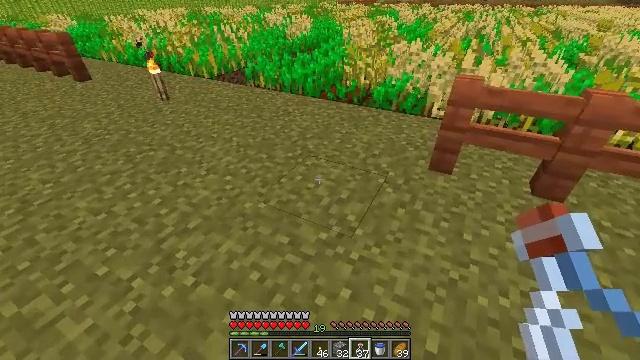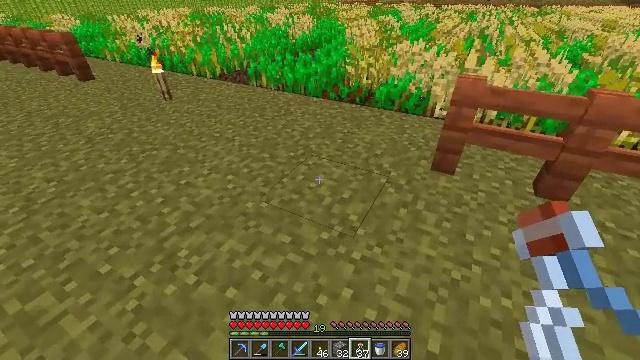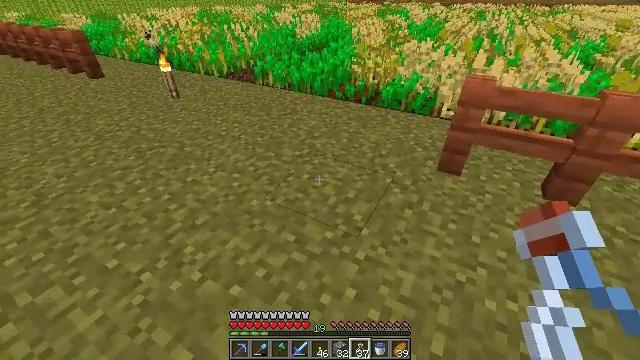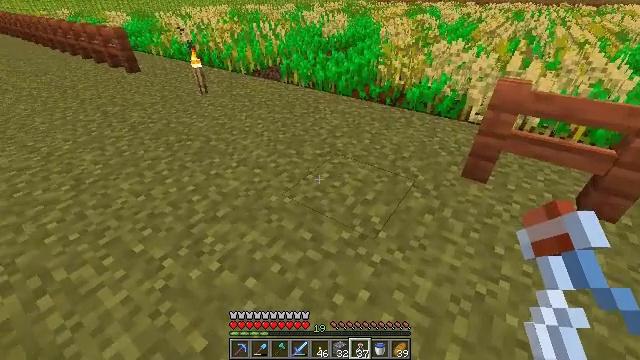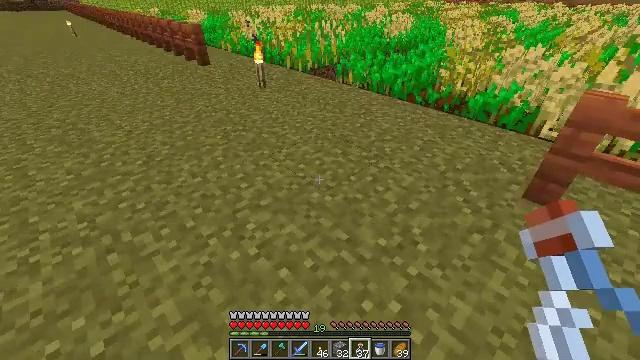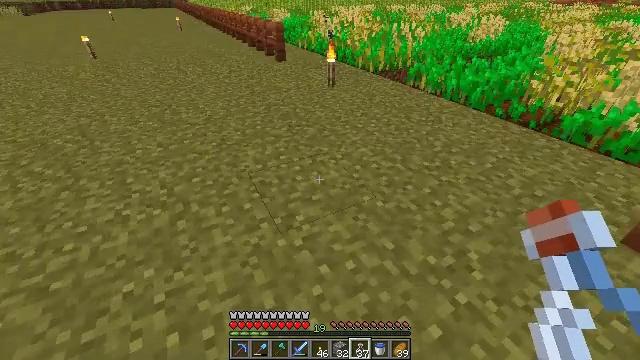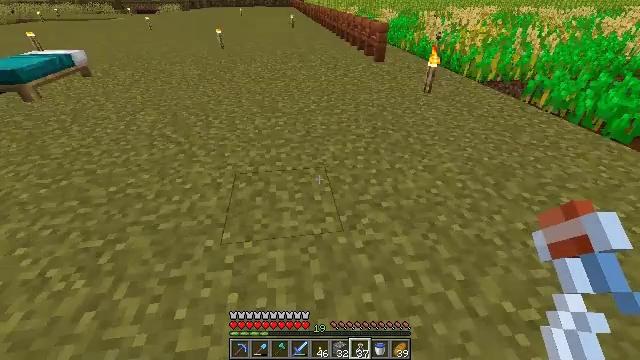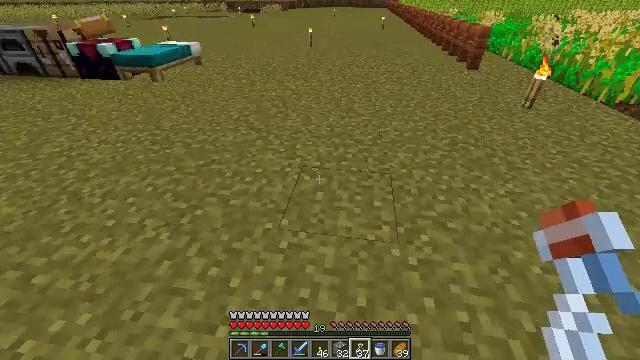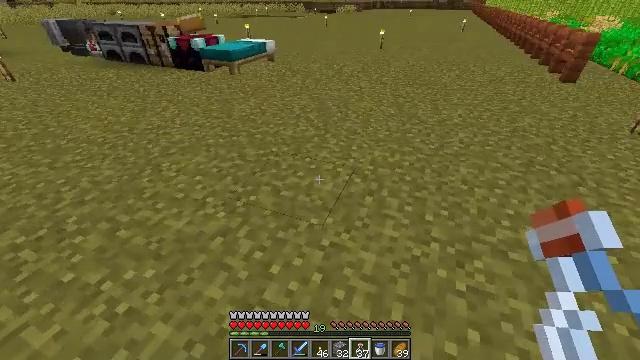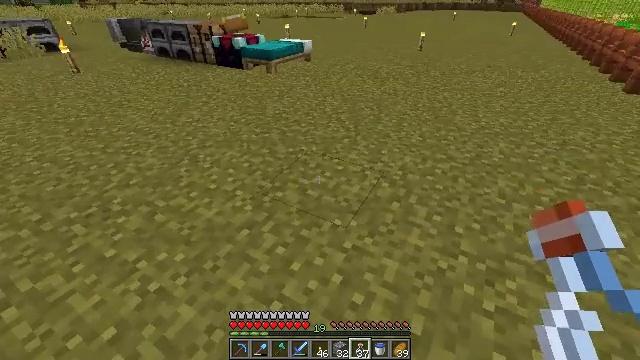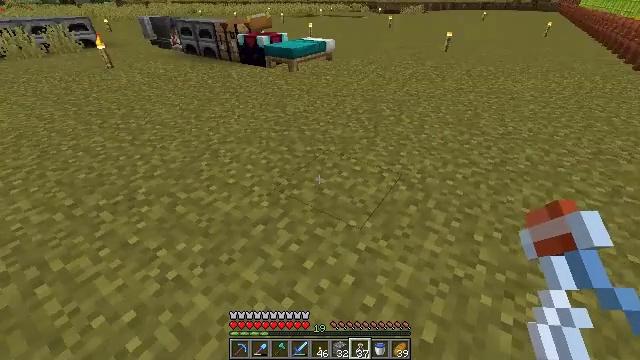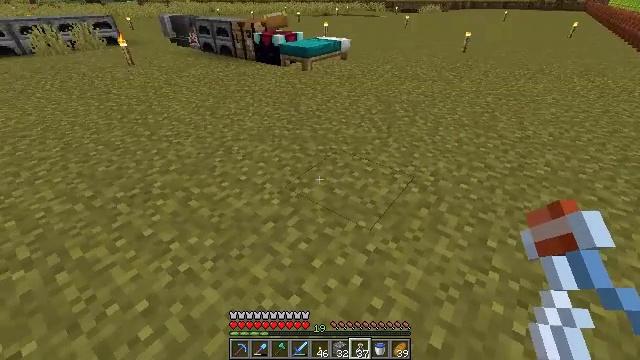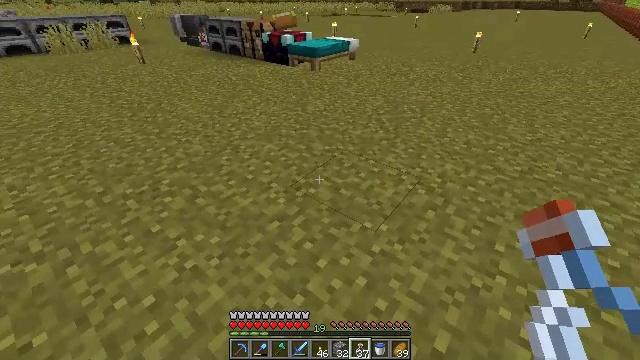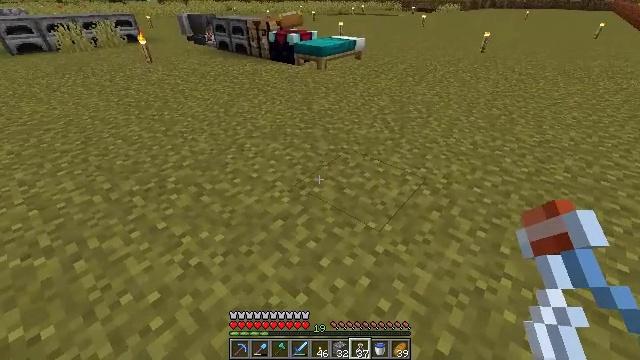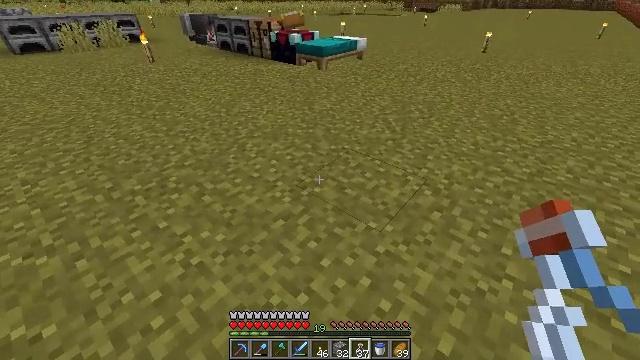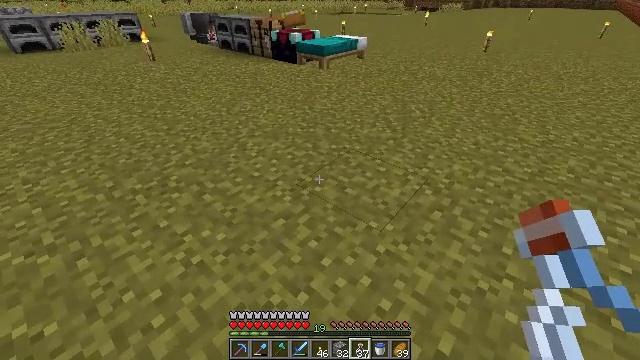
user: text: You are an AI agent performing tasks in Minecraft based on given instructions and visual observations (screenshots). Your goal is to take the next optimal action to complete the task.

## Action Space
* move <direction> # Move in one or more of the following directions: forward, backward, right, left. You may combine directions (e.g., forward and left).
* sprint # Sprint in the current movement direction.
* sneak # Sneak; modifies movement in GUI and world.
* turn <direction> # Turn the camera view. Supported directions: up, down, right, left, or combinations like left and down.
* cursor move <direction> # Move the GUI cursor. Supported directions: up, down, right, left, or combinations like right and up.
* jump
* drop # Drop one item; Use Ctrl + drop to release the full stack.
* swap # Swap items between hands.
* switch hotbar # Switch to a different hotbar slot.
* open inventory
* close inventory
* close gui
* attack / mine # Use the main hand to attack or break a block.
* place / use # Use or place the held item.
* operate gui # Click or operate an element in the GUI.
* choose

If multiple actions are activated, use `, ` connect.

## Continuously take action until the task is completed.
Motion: motion action
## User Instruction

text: Remove a glass bottle from the inventory.
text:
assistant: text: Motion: no_op
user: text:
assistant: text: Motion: turn left
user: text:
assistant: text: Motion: turn left
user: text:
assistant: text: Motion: turn left
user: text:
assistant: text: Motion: turn left
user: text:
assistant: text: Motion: turn left
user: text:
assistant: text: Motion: turn left
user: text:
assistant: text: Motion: turn left
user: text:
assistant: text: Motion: turn left
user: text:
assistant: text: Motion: turn left
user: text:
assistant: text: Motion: turn left
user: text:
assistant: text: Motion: turn left
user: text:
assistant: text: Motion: turn left
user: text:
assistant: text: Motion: no_op
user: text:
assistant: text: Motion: no_op
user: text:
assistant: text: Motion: no_op
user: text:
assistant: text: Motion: no_op
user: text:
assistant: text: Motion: no_op
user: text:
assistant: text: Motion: no_op
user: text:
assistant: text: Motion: no_op
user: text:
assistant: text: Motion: no_op
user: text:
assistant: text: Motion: no_op
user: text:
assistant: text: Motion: no_op
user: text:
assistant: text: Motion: no_op
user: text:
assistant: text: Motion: no_op
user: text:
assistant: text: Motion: no_op
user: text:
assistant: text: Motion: no_op
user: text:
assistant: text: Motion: move left
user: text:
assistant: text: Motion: move forward and move left
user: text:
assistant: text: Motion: move forward and move left